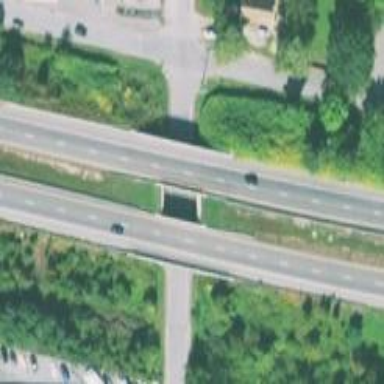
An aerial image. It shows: Asphalt bridge over motorway.